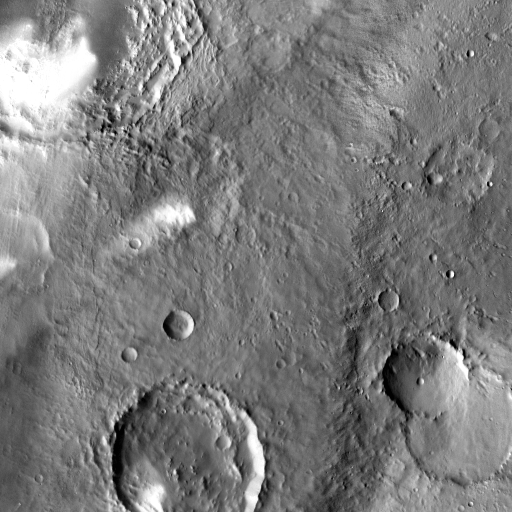
Crater classes present: Background, Other, Layered, Buried, Secondary